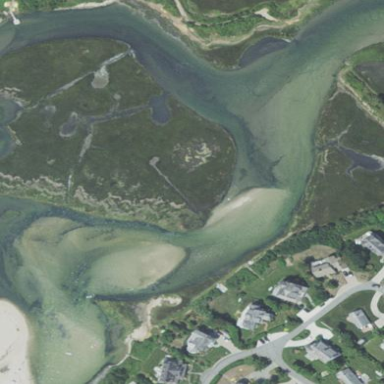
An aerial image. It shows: Saltmarsh wetland.